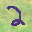
Label: 2